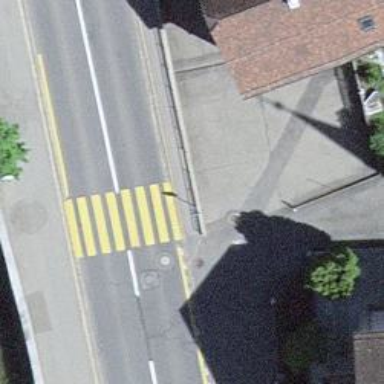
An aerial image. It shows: Zebra crossing on the road.